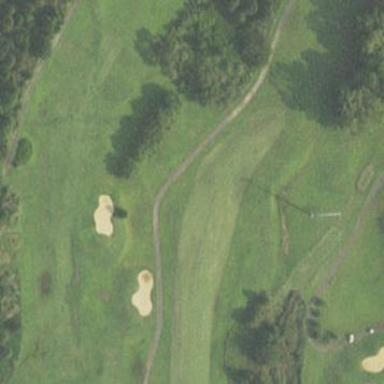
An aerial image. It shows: Area with grass used as rough in golf course.